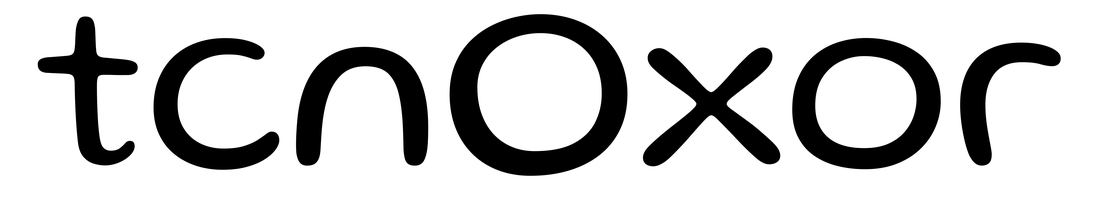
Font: Gluten_Light